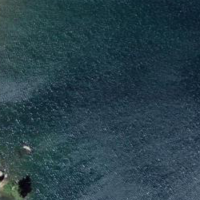
EUNIS habitat code: 14
Species observed at this site:
Pinus cembra